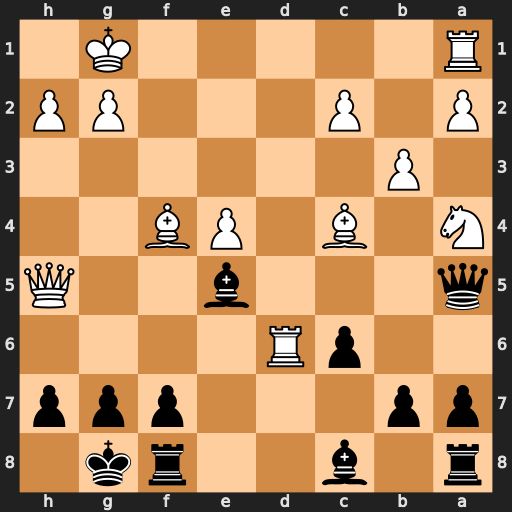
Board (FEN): r1b2rk1/pp3ppp/2pR4/q3b2Q/N1B1PB2/1P6/P1P3PP/R5K1
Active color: b
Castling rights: -
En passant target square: -
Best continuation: Bd4+ Rxd4 Qxh5